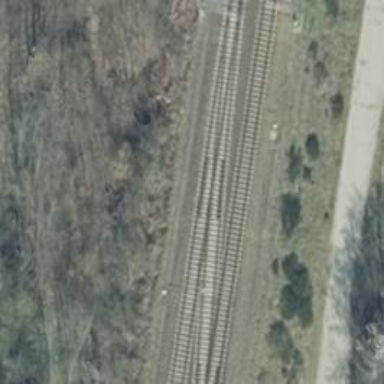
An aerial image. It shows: Railway track with contact lines for electrification.